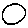
Label: circle